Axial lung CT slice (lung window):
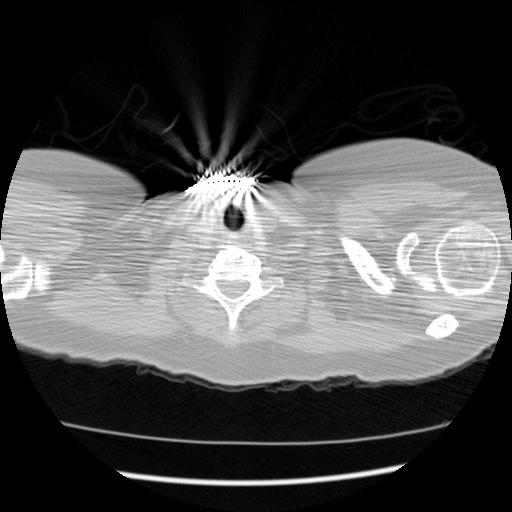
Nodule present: no